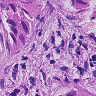
Metastatic tissue present: yes